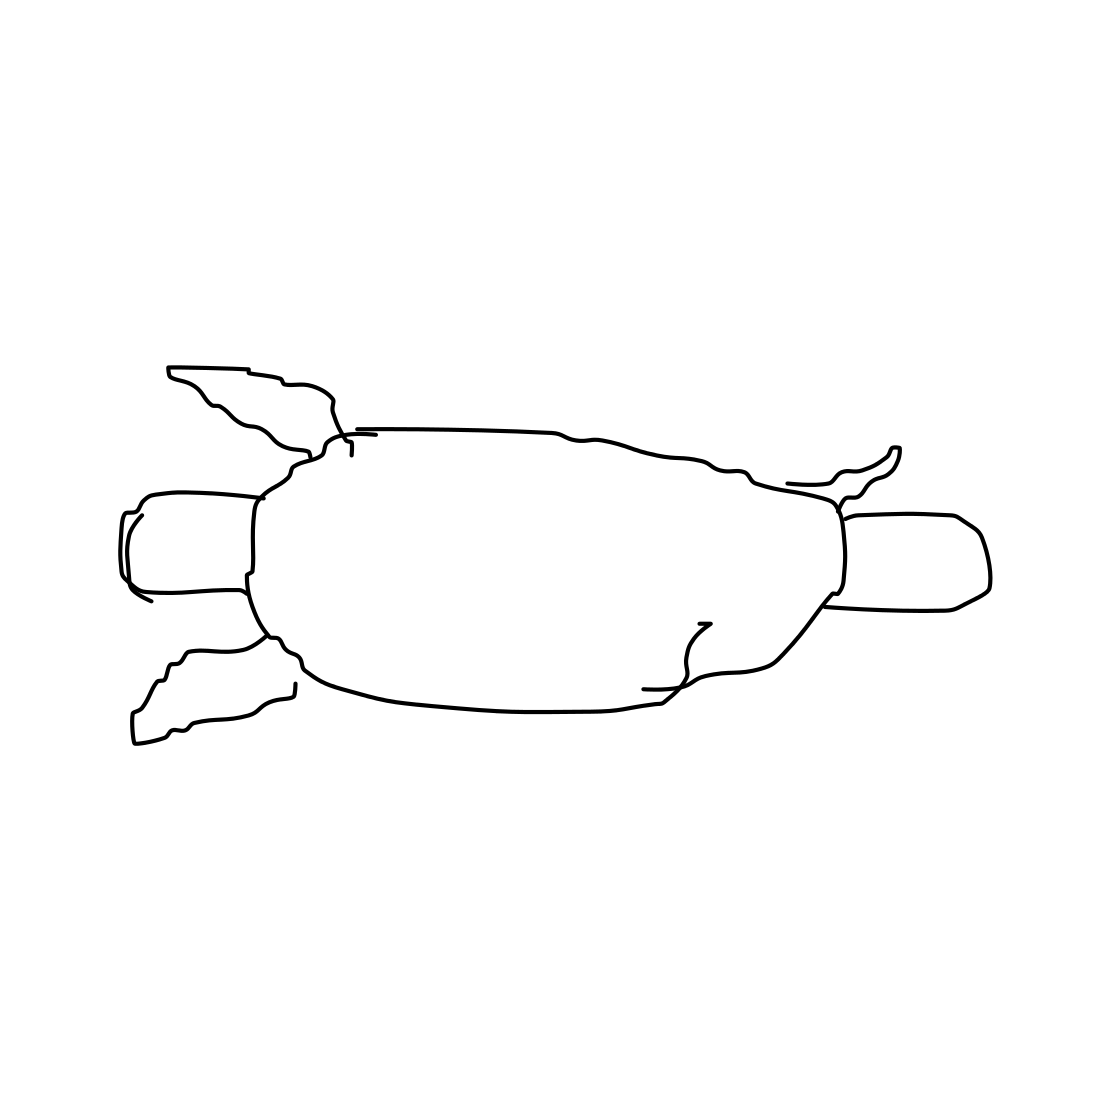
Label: sea turtle